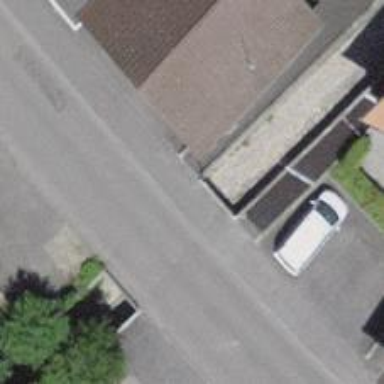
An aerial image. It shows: Post box is visible.